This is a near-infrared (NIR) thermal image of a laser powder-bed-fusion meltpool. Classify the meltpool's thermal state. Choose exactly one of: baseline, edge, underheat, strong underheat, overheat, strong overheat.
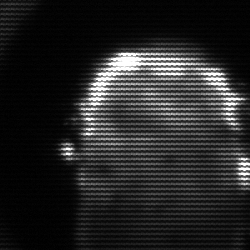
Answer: baseline